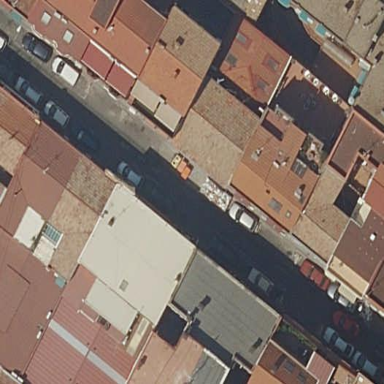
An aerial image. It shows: Image showing building with apartments.